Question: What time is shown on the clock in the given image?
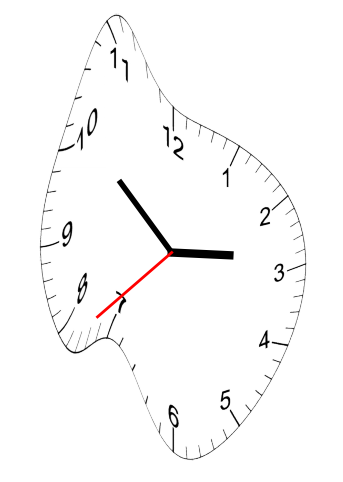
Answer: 02:51:38